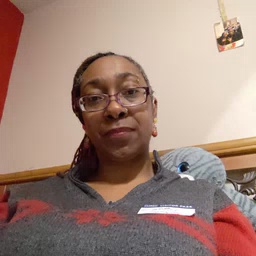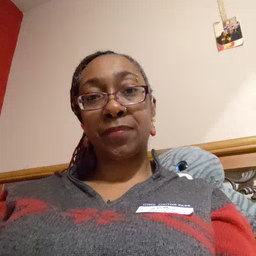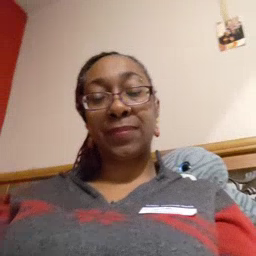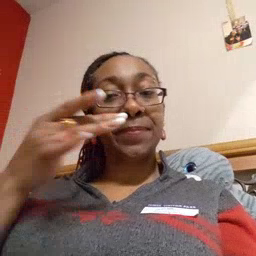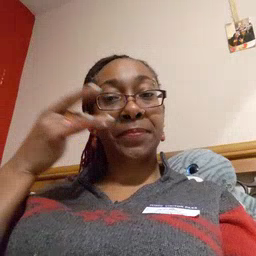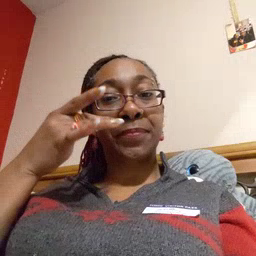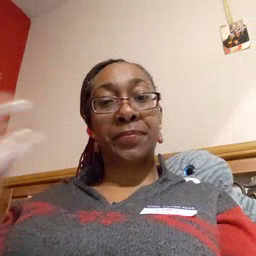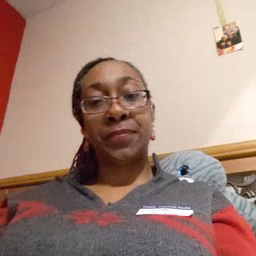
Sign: kitty